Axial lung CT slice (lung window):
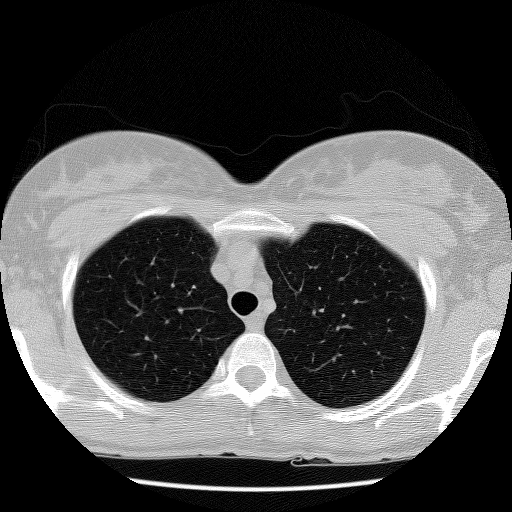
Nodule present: no